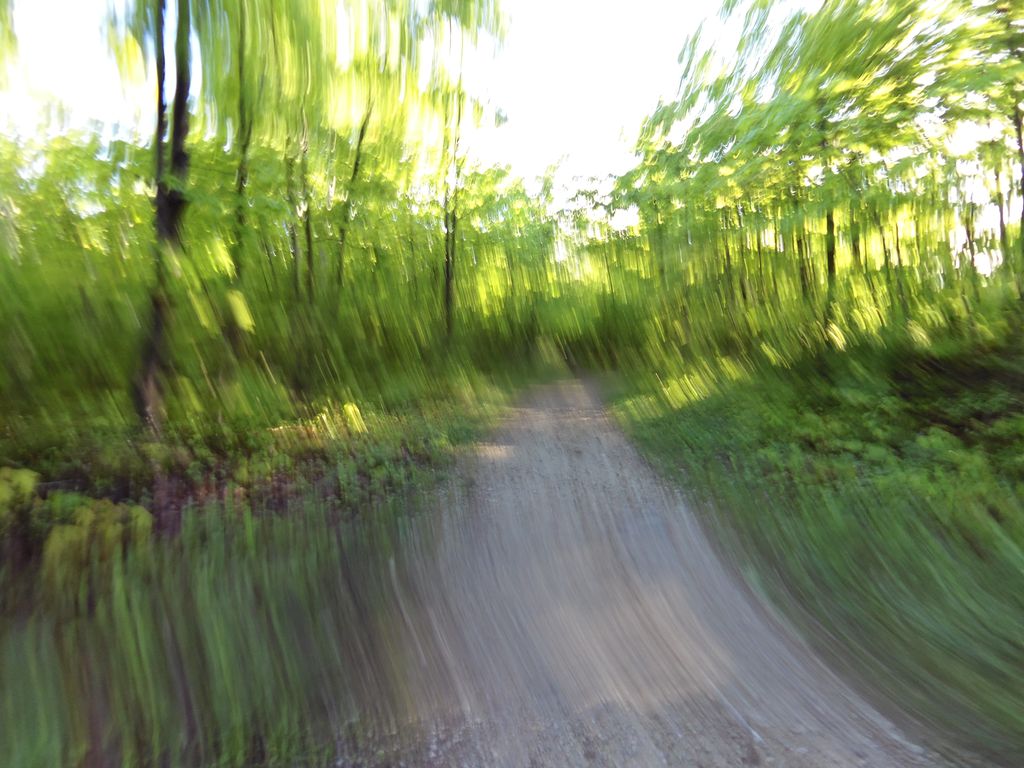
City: ottawa-gatineau